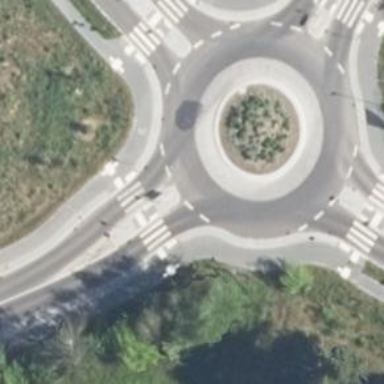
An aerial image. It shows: Uncontrolled crossing with pedestrian island.